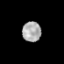
Tissue: prostate
Cell type: T cells
Senescence score: 0.3313
Nuclear area (px): 374
Mean DAPI intensity: 168.233